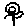
Label: flower